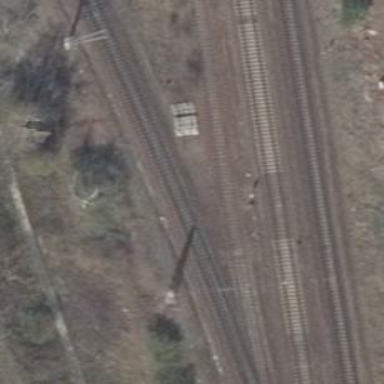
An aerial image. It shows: Signal on the railway track. It is positioned in the track.